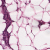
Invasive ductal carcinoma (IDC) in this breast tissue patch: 0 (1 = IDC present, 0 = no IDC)